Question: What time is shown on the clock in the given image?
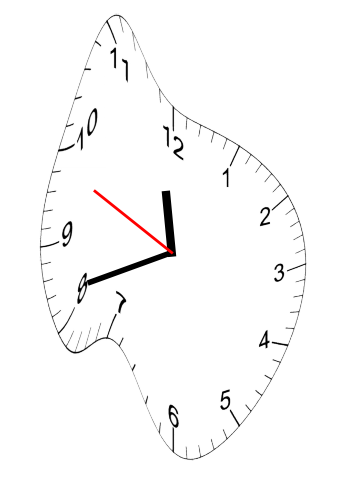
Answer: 11:41:49